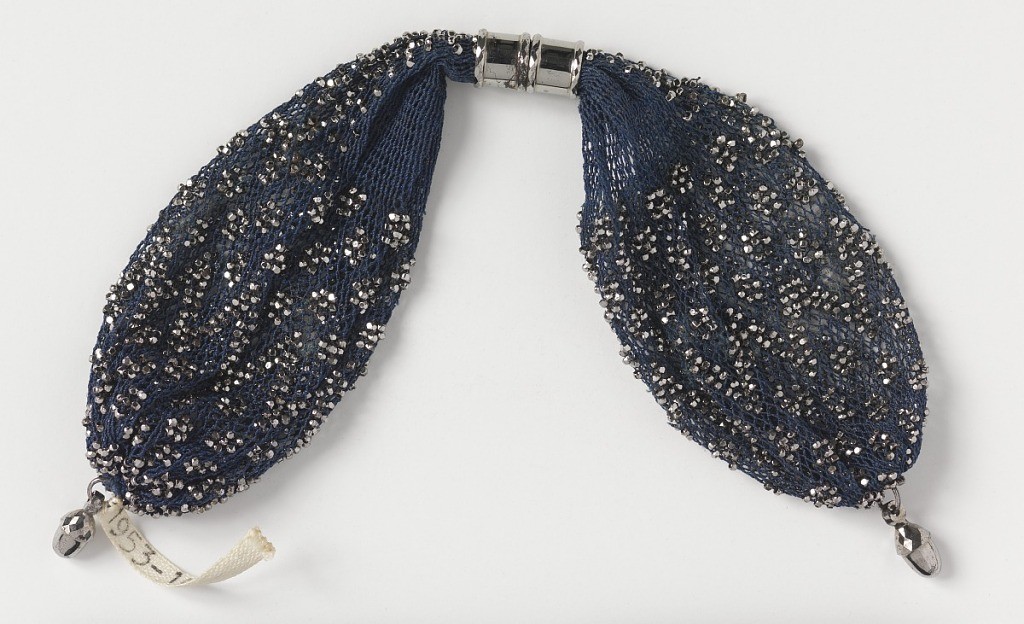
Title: Miser's purse
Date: early 19th century
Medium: silk, steel Technique: crocheted
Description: Crocheted dark blue silk ornamented with cut steel beads in zigzag and dot pattern.  Two simple steel rings control side opening; small acorn-shaped drops at either end.